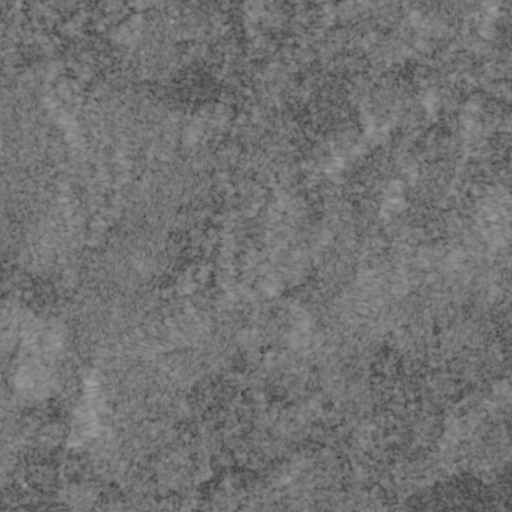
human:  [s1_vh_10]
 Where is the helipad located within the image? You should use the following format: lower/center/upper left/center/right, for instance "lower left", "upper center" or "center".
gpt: The helipad is located in the lower center of the image.
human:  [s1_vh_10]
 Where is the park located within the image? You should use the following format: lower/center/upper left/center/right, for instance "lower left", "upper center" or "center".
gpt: The park is located in the lower center of the image.
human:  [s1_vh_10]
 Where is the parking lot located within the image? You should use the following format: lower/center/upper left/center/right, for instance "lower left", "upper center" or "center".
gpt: The parking lot is located in the upper center of the image.
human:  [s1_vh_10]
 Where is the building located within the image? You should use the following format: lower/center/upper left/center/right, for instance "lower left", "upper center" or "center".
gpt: There is no building in the image.

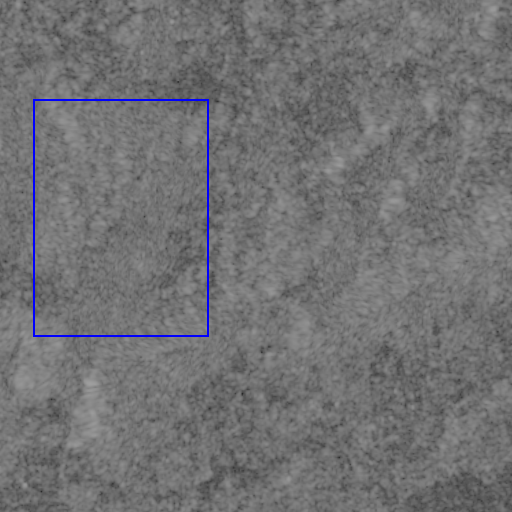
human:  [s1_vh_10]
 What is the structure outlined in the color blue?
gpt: There is no blue outline.
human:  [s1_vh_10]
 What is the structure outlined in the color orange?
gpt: There is no structure outlined in orange.